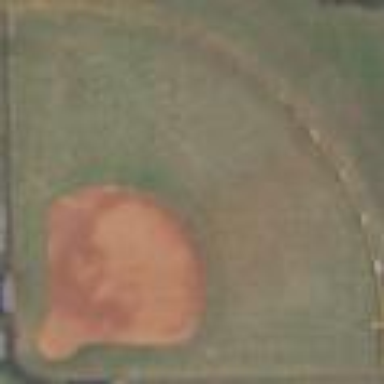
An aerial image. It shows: Baseball pitch for leisure and sports activities.